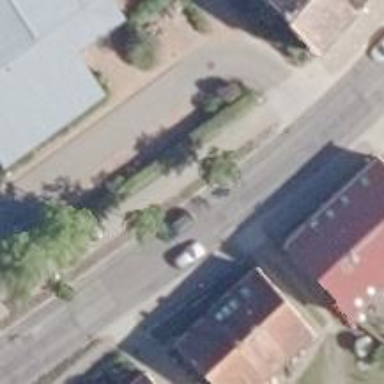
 there is separate cycleway along the road."